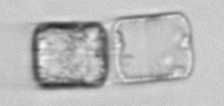
Label: Lauderia_annulata